Question: In SharePoint 2010 I have a list. If you right click on a list item or click on the down arrow you get numerous options.

I wish to add my own option here. Would anyone know how I can do this. I only want to do it for certain types of documents i.e. docx.
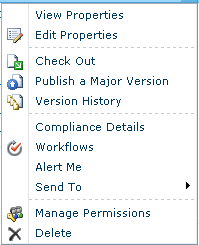
Answer: Create a SharePoint-Feature in which you define a <URL>. Such a feature can be installed on the SharePoint farm. Research Custom Actions using google, you will find lots of tutorials and examples.
In your case you should use the 'RegistrationType' of the customaction definition to link the action to a specific content-type. (TopTip: use contenttypes to manage your data, not files types).